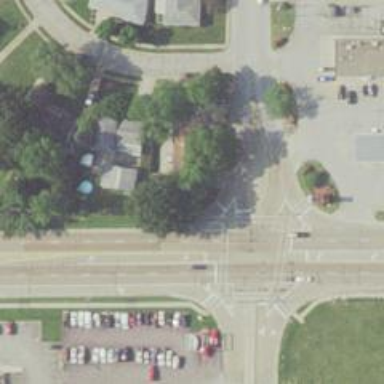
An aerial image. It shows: Footway on traffic island with asphalt surface.